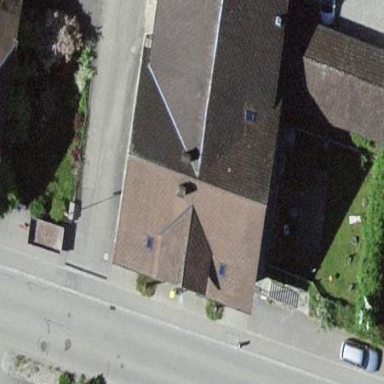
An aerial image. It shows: Residential building.